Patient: sex F, age 54
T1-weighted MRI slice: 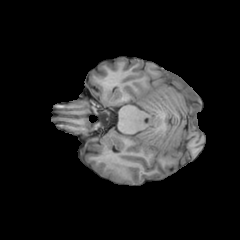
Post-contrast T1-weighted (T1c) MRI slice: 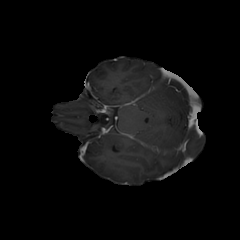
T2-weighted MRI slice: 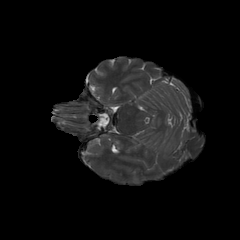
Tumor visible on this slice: yes
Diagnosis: Glioblastoma, IDH-wildtype
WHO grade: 4